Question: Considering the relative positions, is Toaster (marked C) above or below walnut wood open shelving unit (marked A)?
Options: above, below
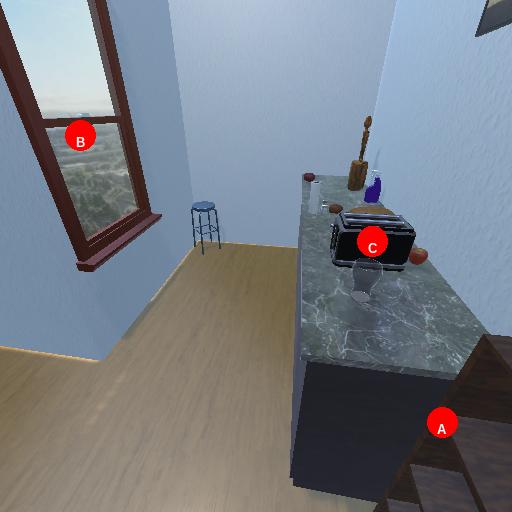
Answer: above